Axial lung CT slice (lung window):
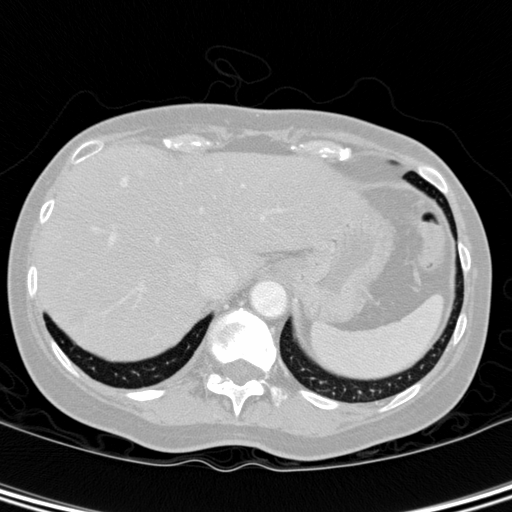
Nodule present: no